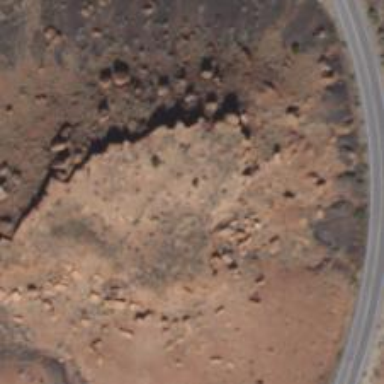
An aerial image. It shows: Archaeological site with historical significance.